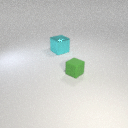
large cyan metal cube to the left of small green rubber cube